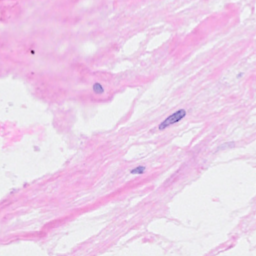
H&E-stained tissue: Breast